A bearing vibration time series has been folded into this square grayscale image, one row per segment of consecutive samples. Based on the visible evidence, which condition applies: normal, inner_race, outer_race, ball?
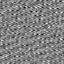
Answer: outer_race